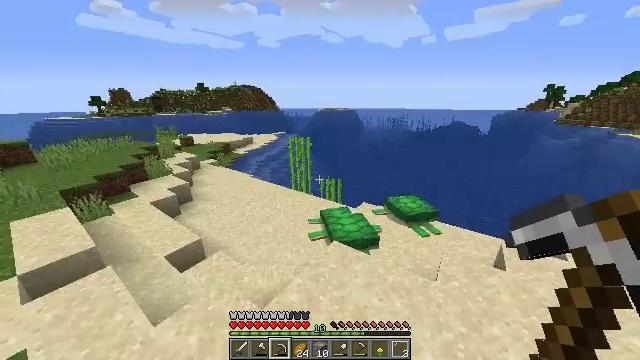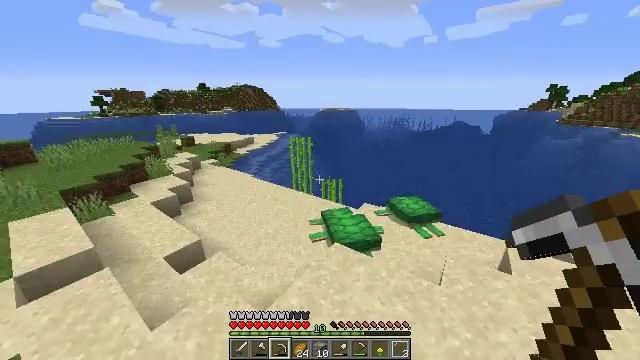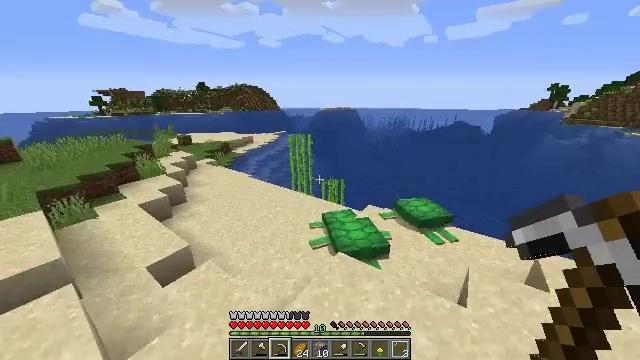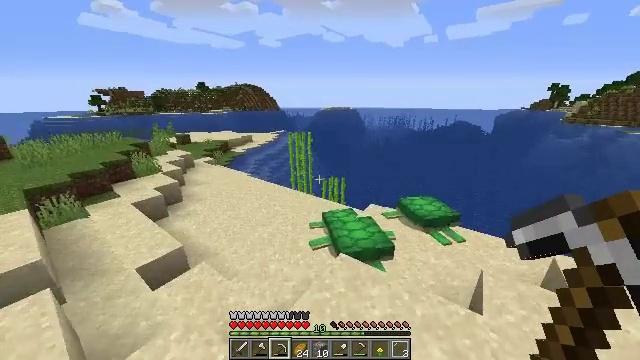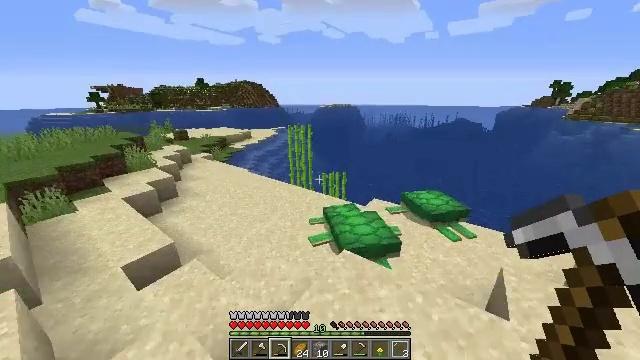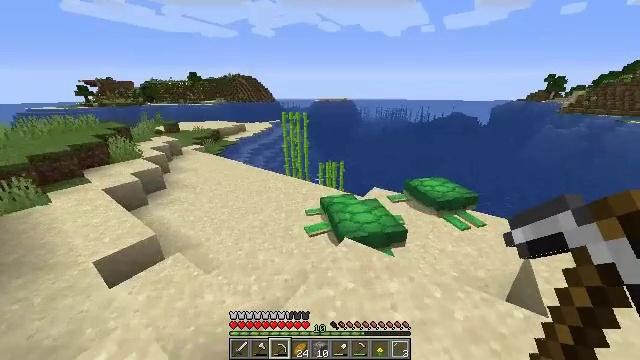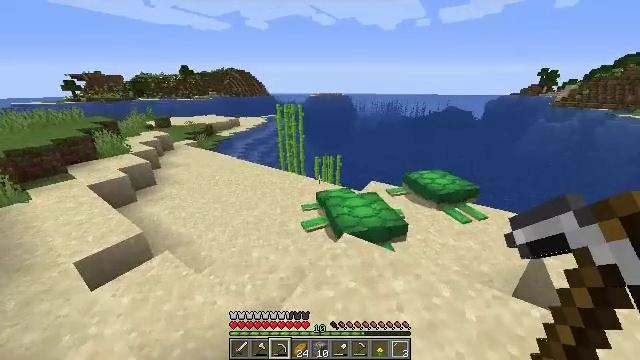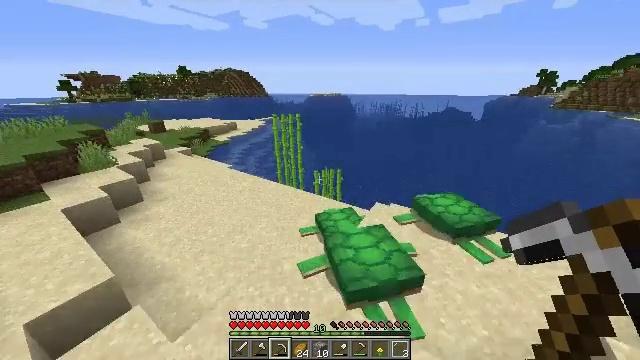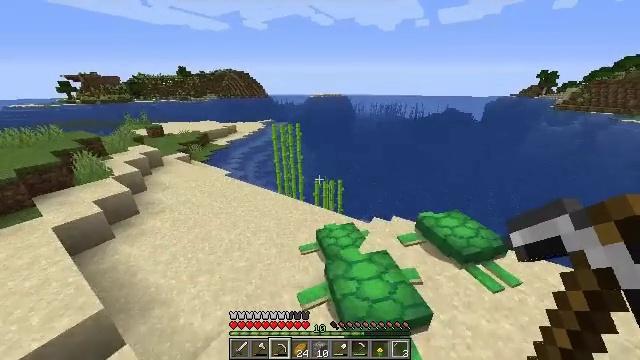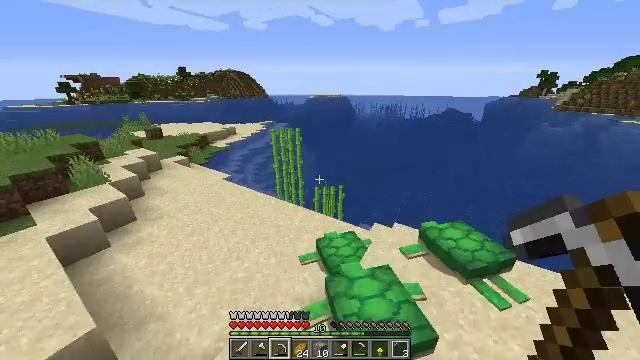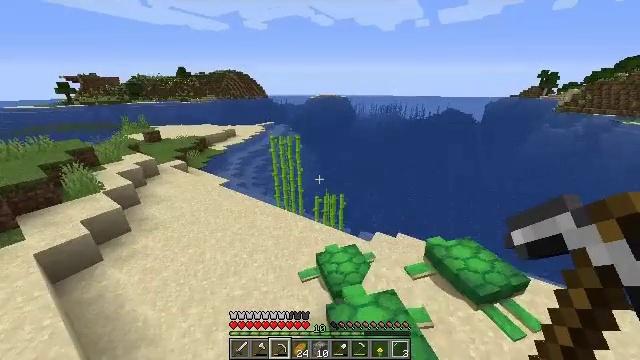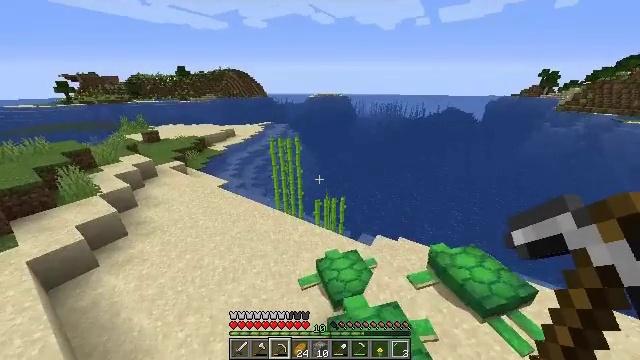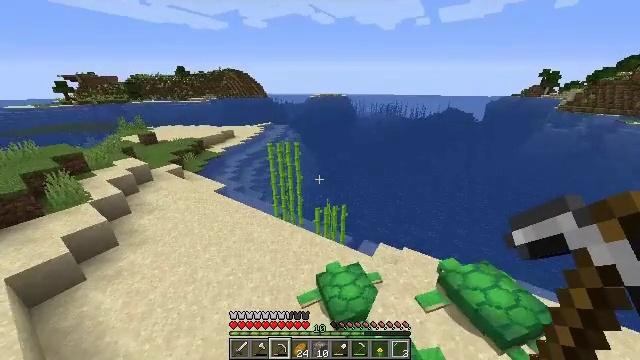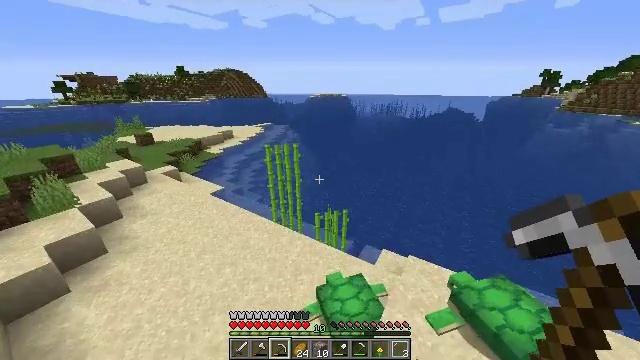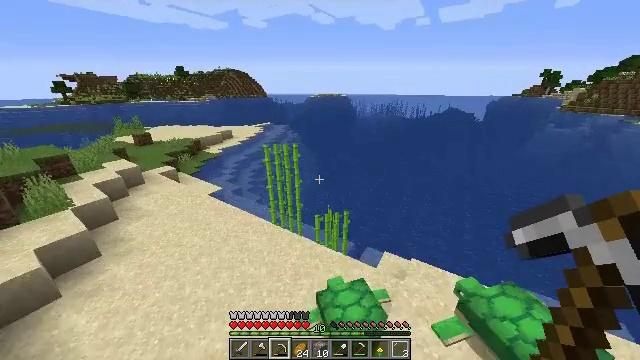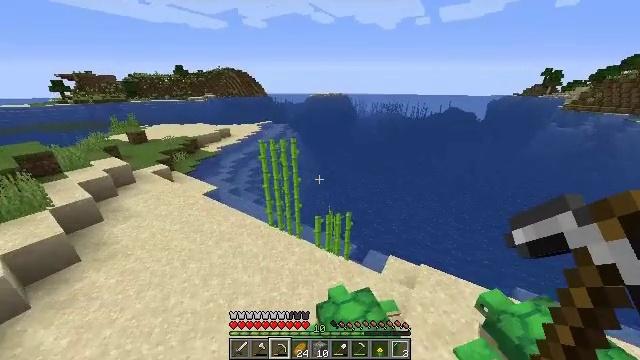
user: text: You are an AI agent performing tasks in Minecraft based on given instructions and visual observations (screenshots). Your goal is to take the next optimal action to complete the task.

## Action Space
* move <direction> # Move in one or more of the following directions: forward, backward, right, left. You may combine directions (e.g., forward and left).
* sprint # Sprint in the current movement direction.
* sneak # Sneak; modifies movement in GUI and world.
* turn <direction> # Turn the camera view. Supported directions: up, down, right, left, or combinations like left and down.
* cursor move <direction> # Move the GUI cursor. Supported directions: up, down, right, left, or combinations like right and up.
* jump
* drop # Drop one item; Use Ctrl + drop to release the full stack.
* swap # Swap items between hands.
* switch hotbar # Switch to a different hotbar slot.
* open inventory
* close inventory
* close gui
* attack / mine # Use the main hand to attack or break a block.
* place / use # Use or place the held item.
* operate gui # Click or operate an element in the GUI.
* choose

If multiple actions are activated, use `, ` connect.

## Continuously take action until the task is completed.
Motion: motion action
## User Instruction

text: Break the sugar cane.
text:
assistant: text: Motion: move forward, jump
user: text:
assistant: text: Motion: move forward, jump
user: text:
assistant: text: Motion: move forward, jump
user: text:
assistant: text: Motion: move forward
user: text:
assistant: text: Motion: move forward, turn right and down
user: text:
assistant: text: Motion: move forward, turn right and down, jump
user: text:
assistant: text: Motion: move forward, jump
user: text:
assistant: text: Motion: move forward, jump
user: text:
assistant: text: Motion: move forward, jump
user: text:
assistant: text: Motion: move forward, jump
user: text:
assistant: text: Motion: move forward, jump
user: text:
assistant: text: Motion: move forward, jump
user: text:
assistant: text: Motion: move forward
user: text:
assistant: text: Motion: move forward
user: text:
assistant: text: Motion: move forward
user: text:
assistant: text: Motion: move forward
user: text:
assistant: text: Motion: move forward
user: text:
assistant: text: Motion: move forward
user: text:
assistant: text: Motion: move forward
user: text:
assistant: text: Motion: move forward
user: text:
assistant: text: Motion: move forward
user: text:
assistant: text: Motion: move forward
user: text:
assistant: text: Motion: move forward
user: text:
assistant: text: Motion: move forward
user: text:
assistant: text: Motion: move forward
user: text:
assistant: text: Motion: move forward, turn down
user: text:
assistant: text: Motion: turn down
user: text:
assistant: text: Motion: move left, turn right and down
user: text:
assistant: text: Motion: move left, turn right and down
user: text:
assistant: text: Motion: move left, turn right and down